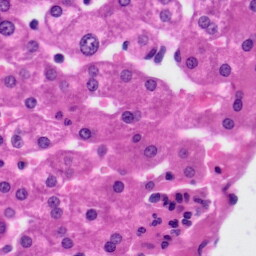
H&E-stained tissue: Liver